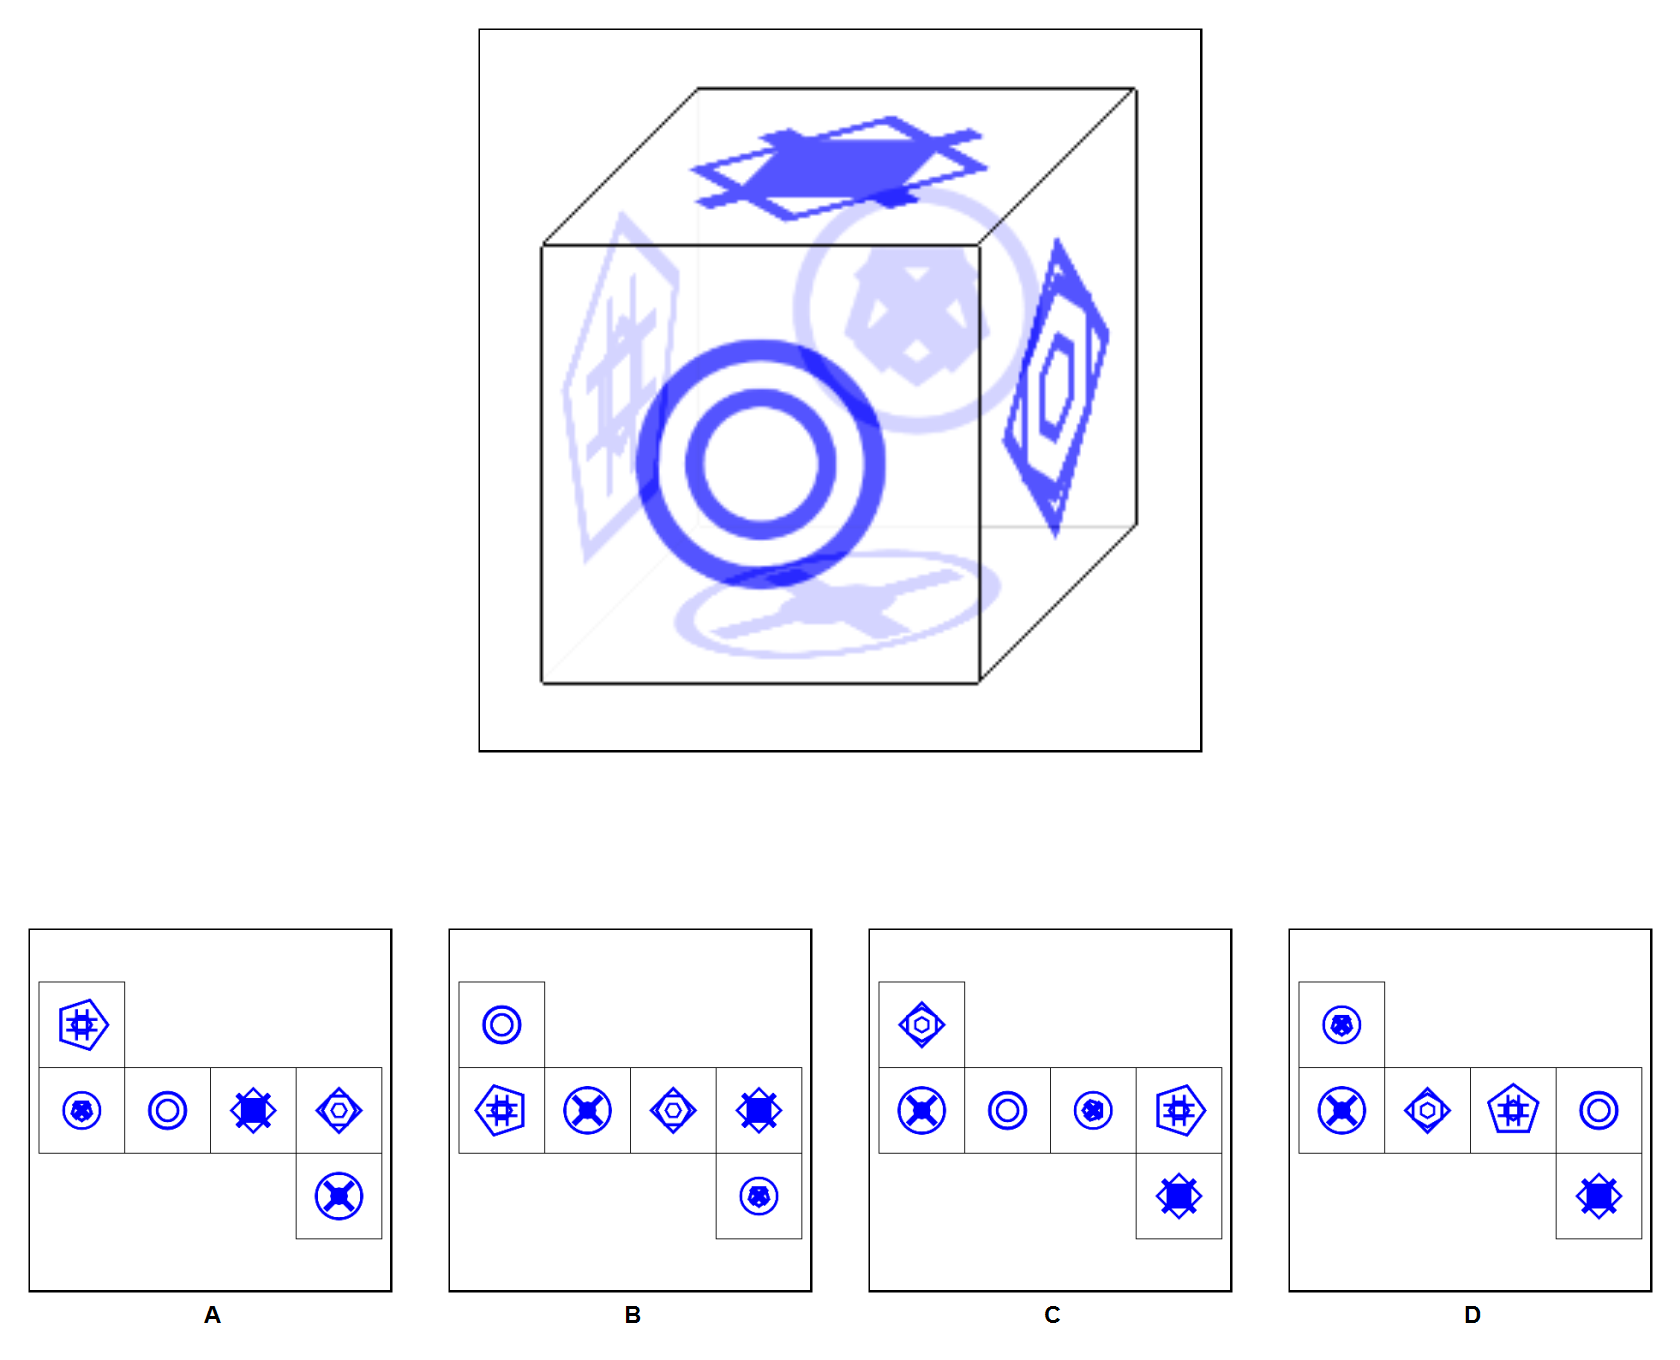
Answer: B